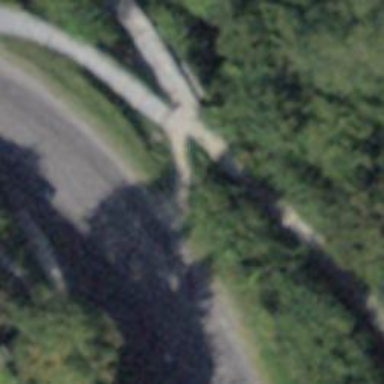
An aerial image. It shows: Set of steps on the road.